Question: In standard HTML, of course, an element can be associated with more than one class simply by putting a space between the class names.
Microsoft Excel can read plain HTML (a function that is essential to a long-standing report I am trying to modify) -- but it appears that Excel ignores class information if more than one class is applied to an element.
My actual situation is pretty complex -- but the following simplified example will illustrate the problem: If the following text is saved with a '.xls' extension, it will load in Excel.
'''
<style>
.bold { font-weight: bold; }
.italic { font-style: italic; }
</style>
<table>
<tr>
<td class="bold">This will display in bold.</td>
<td class="italic">This will display in italics.</td>
<td class="bold italic">This should display bold italics, but it doesn't.</td>
</tr>
</table>
'''
But it looks like this:

(Saved as '.htm', the same content loads in a web browser and displays as expected.)
I haven't been able to find any mention of this behavior in web searches or searches for similar questions here, but I experimented with a few non-standard ways of listing the classes just to see if Excel would interpret them both, including the following:
- '<td class="bold" class="italic">''class'- '<td class="bold,italic">'- '<td class="bold;italic">'- '<td class="bold|italic">'
Unsurprisingly, none of these worked. Is there some way/trick/hack to make Excel recognize multiple classes when it loads a file in HTML format? Or is this just something that the program is inherently unable to handle?
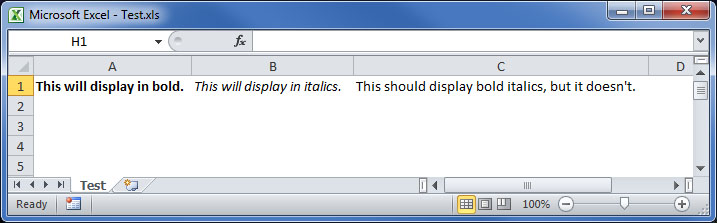
Answer: I think your best bet would be to create an additional class that contains both styles.
'''
<style>
.bold { font-weight: bold; }
.italic { font-style: italic; }
.bold-italic { font-weight: bold; font-style: italic; }
</style>
<table>
<tr>
<td class="bold">This will display in bold.</td>
<td class="italic">This will display in italics.</td>
<td class="bold-italic">This will display in bold and italics.</td>
</tr>
</table>
'''